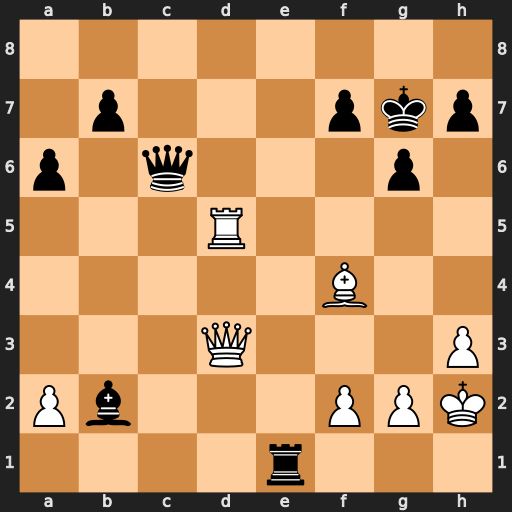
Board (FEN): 8/1p3pkp/p1q3p1/3R4/5B2/3Q3P/Pb3PPK/4r3
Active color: w
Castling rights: -
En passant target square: -
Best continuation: Qd2 Qc1 Bh6+